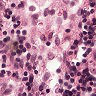
Metastatic tissue present: no